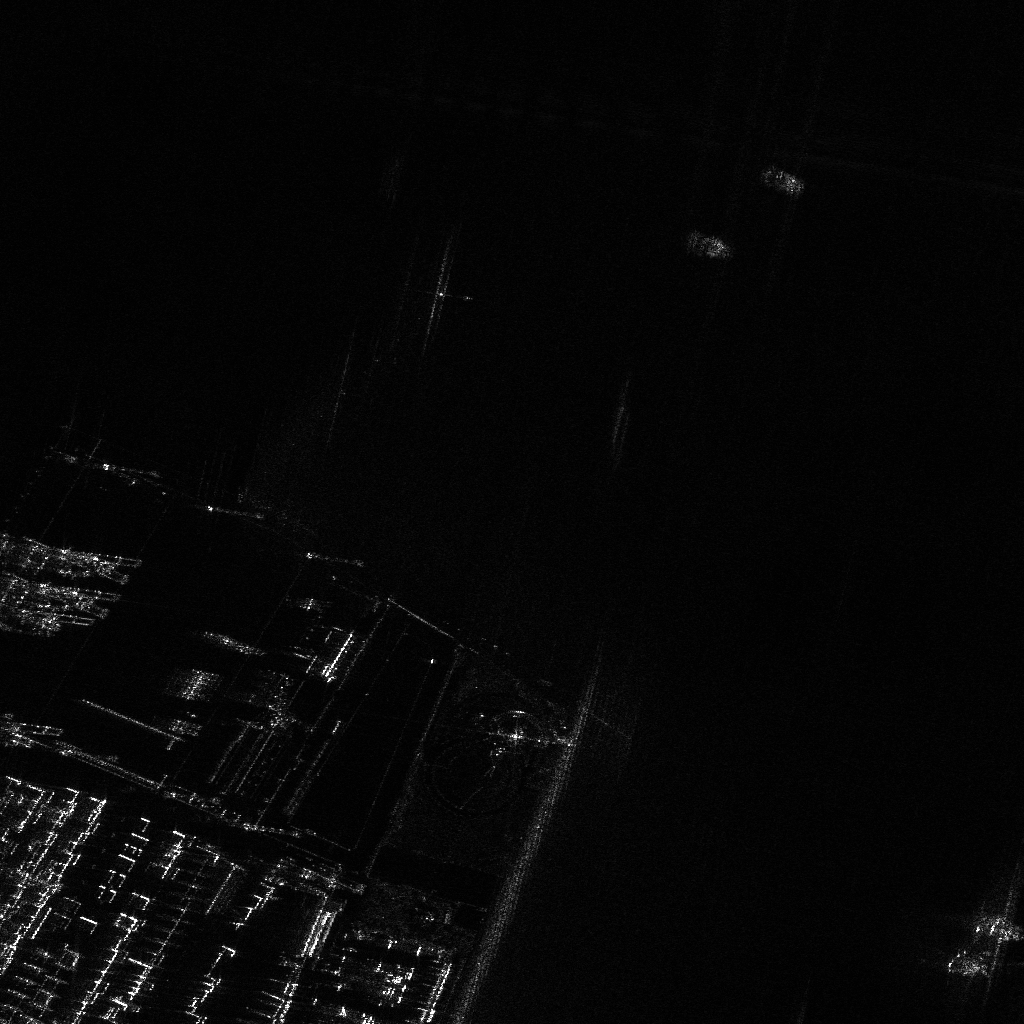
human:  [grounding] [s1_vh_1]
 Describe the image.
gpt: In the satellite image, there is  <ref>2 large container </ref> <box>[[94, 88, 100, 92, 15], [92, 92, 98, 96, 13]]</box> located at bottom right,  <ref>1 medium container </ref> <box>[[73, 16, 78, 18, 15]]</box> located at top right,  <ref>1 medium container </ref> <box>[[66, 22, 71, 24, 15]]</box> located at top.